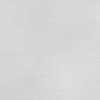
Atmospheric dust classification: dusty